Question:
when i try to use include i can't access to table context.Users, only to it's fields
Where is my mistake?
Thanks.
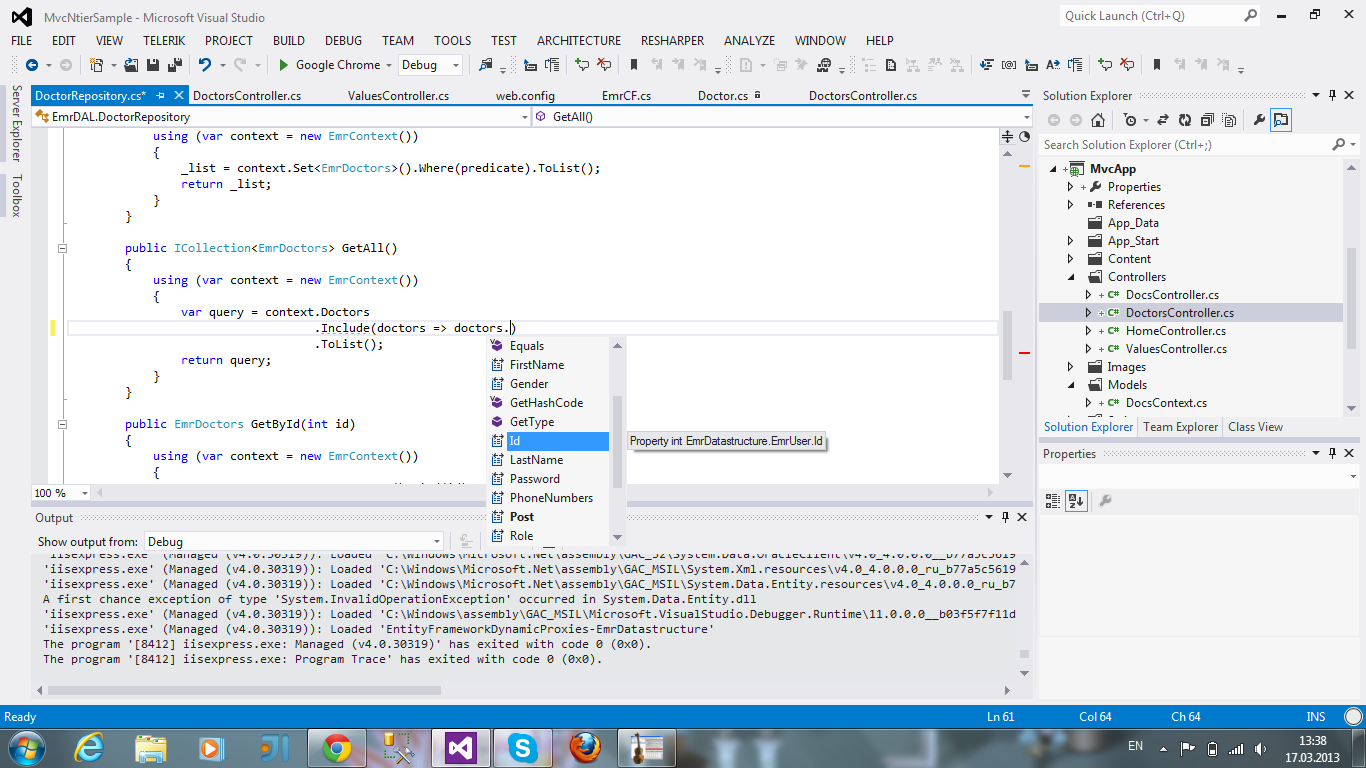
Answer: Using the Load method means you are some how trying to use Eager loading of certain requirements, what you could try and do is turn off Lazy Loading, this way all queries will load related entities without having to use the Include Method. They proxy entities will handle the references between the entity relationships for you.
Once you return Doctors in your View, and you loop through them
'''
foreach(var doctor in Model) { @doctor.PhoneNumber.EmergencyNumber }
'''
PhoneNumber will be proxied by EF and you will not need to use any Eager Loading through the Include function.
'''
public Context() : base("DefaultConnection")
{
Configuration.ProxyCreationEnabled = true; // Our Navigational Properties
Configuration.LazyLoadingEnabled = false; // No need to Include with Eager Loading
Configuration.AutoDetectChangesEnabled = true; // Change Tracker for changes made on either side of the Association through Proxy Class
Configuration.ValidateOnSaveEnabled = true; // Validate On Saving for Data Integrity
}
'''